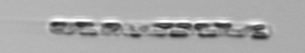
Label: Dactyliosolen_fragilissimus